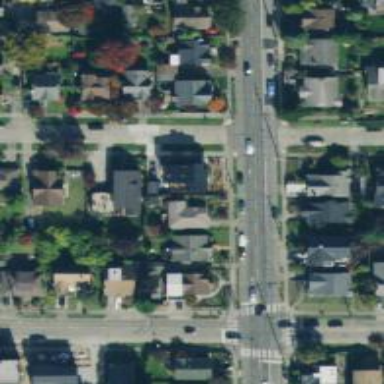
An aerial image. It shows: Unmarked crossing on the road.